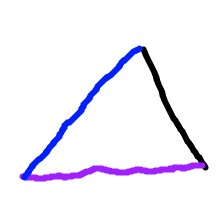
Shape: triangle